Question: I am trying to get the HelloFacebookSample from the Facebook SDK working, but am having some issues. The Post Status Update brings up the facebook dialog, which looks great, but when I press the share button I receive an error, "(#404) Key hash XXX-XXXX does not match any stored key hashes". I would like to know what I am doing wrong in my process. Here is what I have done.
1) I did keytool -exportcert -alias androiddebugkey -keystore "path"\debug.keystore | openssl sha1 -binary | openssl base64
I ran the above from cmd, and received a hash number. This seemed to work, because everything as mentioned in the FB docs happened, meaning that I was prompted for a password and I used "android" and immediately after that I got a number.
2) I took my number, and entered it into the developer portal after creating an app called "Example". I have a screenshot of where I put it.

3) I then went back into the example project, and changed the app id to match what is in my developer portal (in the screenshot above).
After that, I thought that things would be good. But I still received this error. So then I tried to get key hash with the code snippet. In my onCreate I have the following:
'''
try {
PackageInfo info = getPackageManager().getPackageInfo(
"com.facebook.samples.hellofacebook",
PackageManager.GET_SIGNATURES);
for (Signature signature : info.signatures) {
MessageDigest md = MessageDigest.getInstance("SHA");
md.update(signature.toByteArray());
Log.i("KeyHash:", Base64.encodeToString(md.digest(), Base64.DEFAULT));
}
} catch (NameNotFoundException e) {
Log.d(TAG, "NameNotFoundException");
} catch (NoSuchAlgorithmException e) {
Log.d(TAG, "NoSuchAlgorithmException");
}
'''
What returns is "NameNotFoundException", so no key. How do I get this to work, and what am I missing in my steps? Thanks in advance.
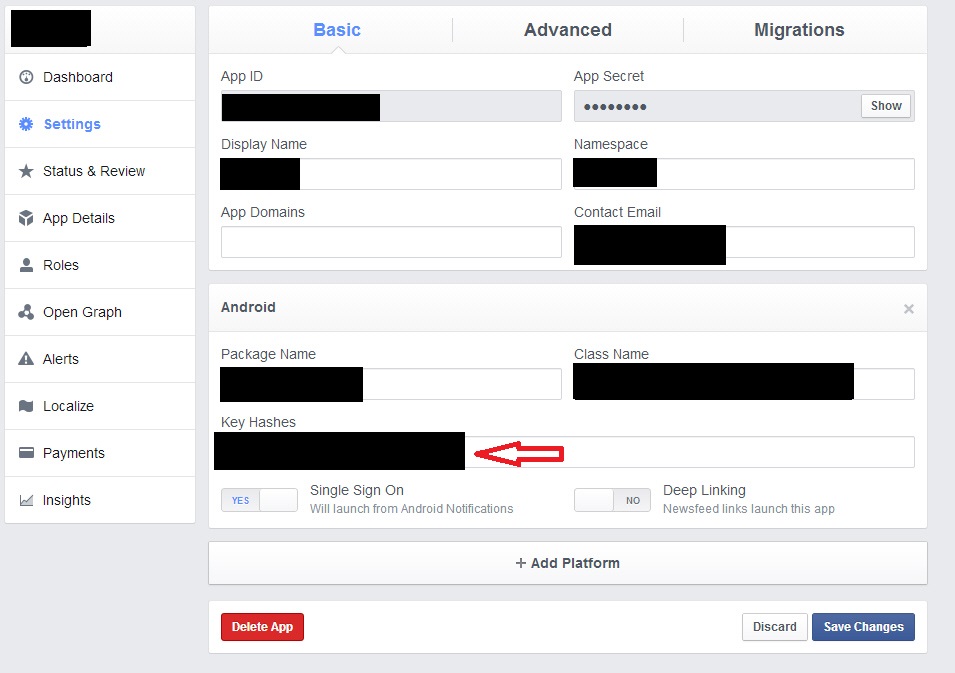
Answer: Your code is fine, I also got NameNotFoundException first time
'''
try {
PackageInfo info = getPackageManager().getPackageInfo(
"com.facebook.samples.hellofacebook",
PackageManager.GET_SIGNATURES);
for (Signature signature : info.signatures) {
MessageDigest md = MessageDigest.getInstance("SHA");
md.update(signature.toByteArray());
Log.e("KeyHash:",
Base64.encodeToString(md.digest(), Base64.DEFAULT));
}
} catch (NameNotFoundException e) {
Log.d("NameNotFoundException", "NameNotFoundException");
} catch (NoSuchAlgorithmException e) {
Log.d("NameNotFoundException", "NoSuchAlgorithmException");
}
'''
then I changed the package in 'PackageInfo info = getPackageManager().getPackageInfo( "MY.PACKAGE.NAME.GOES.HERE", PackageManager.GET_SIGNATURES);'
Make sure your package name in your project's manifest file is 'com.facebook.samples.hellofacebook' else this won't work.